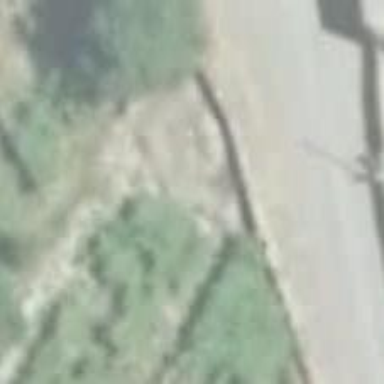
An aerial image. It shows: Wall barrier.